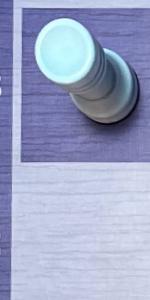
Label: Empty